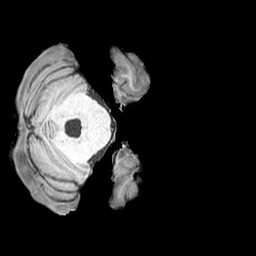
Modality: T1w
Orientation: axial
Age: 25
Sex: male
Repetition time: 2.3 s
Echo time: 0.0226 s